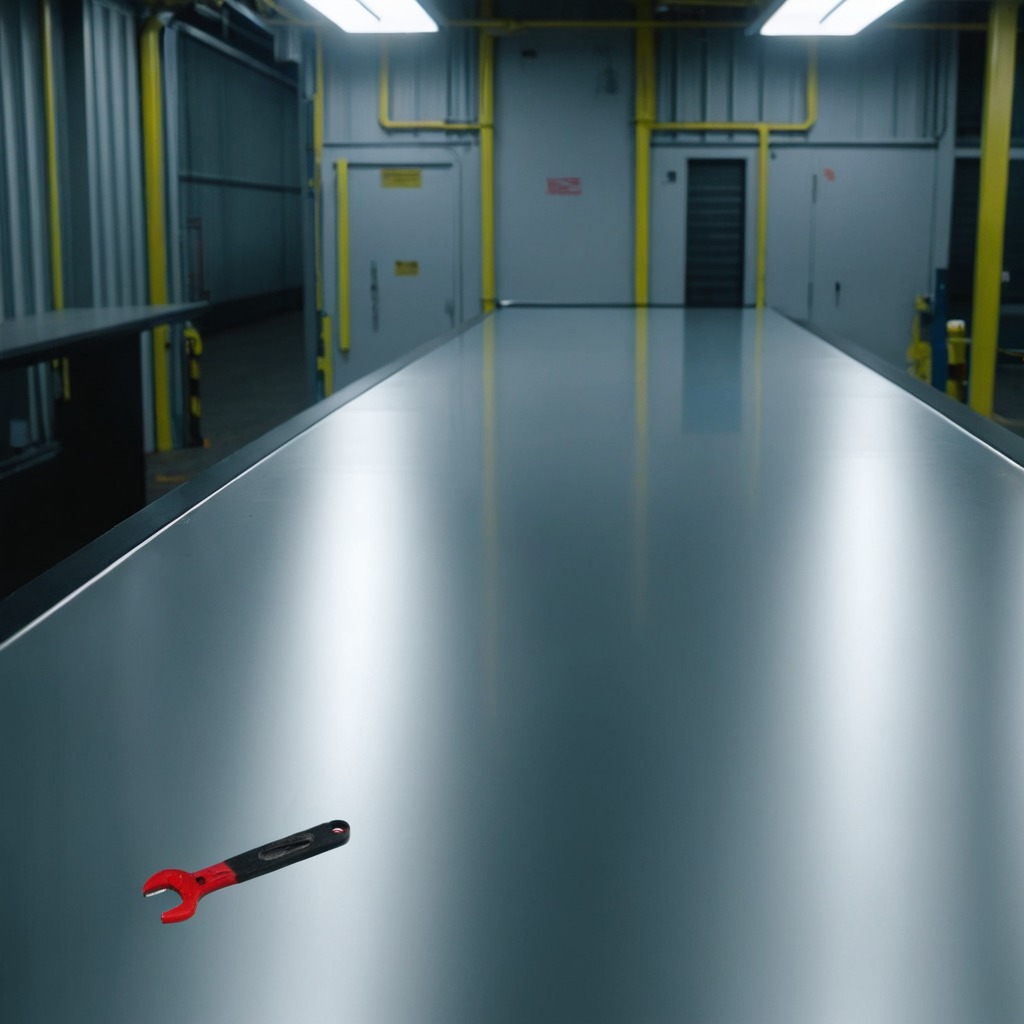
An wrench is lying on a high-gloss table in a ship maintenance bay industrial lighting.